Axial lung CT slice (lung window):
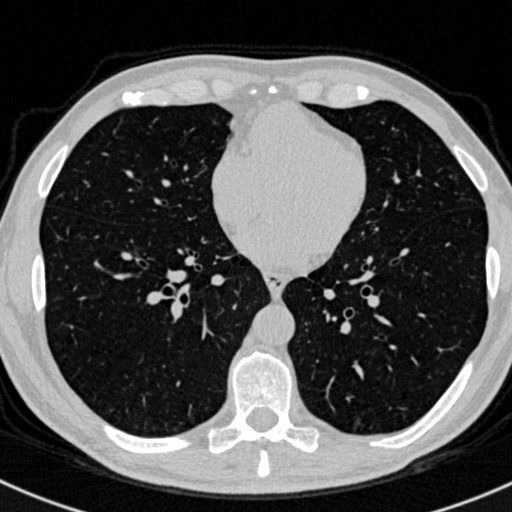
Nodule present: no